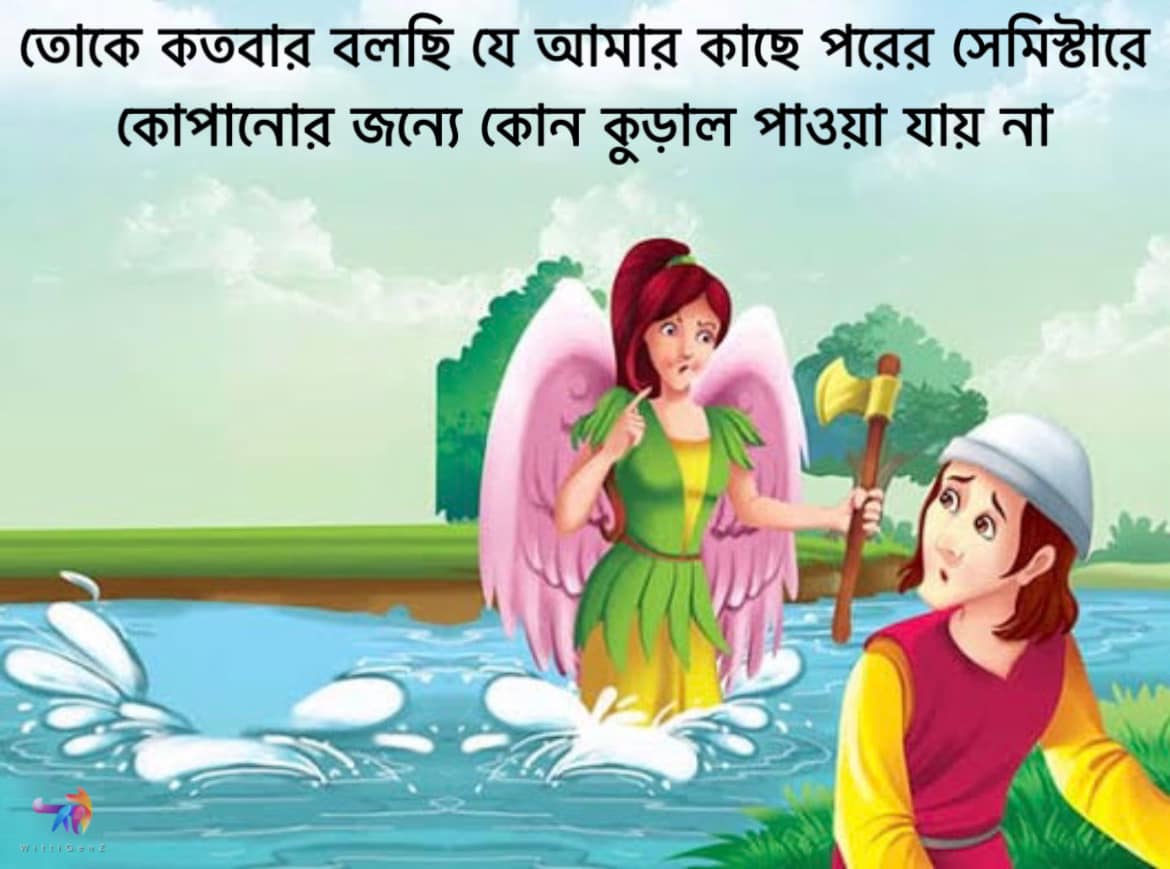
Text: তোকে কতবার বলছি যে আমার কাছে পরের সেমিস্টারে কোপানোর জন্যে কোন কুড়াল পাওয়া যায় না
Label: Non Hate